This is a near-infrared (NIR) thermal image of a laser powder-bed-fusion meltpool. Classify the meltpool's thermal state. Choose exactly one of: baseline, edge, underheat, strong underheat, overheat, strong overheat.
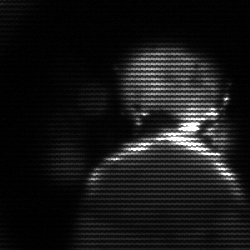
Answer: baseline